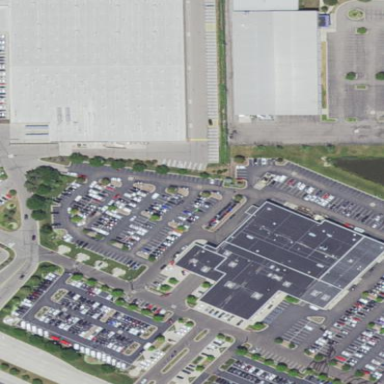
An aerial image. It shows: Retail building that operates as wholesale shop.